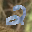
Label: 2